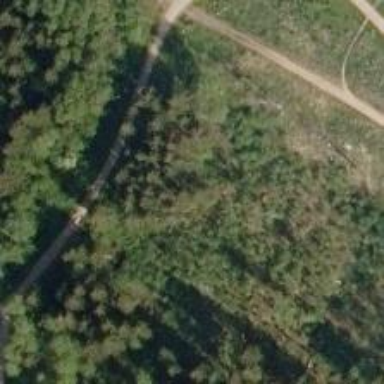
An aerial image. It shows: Path.